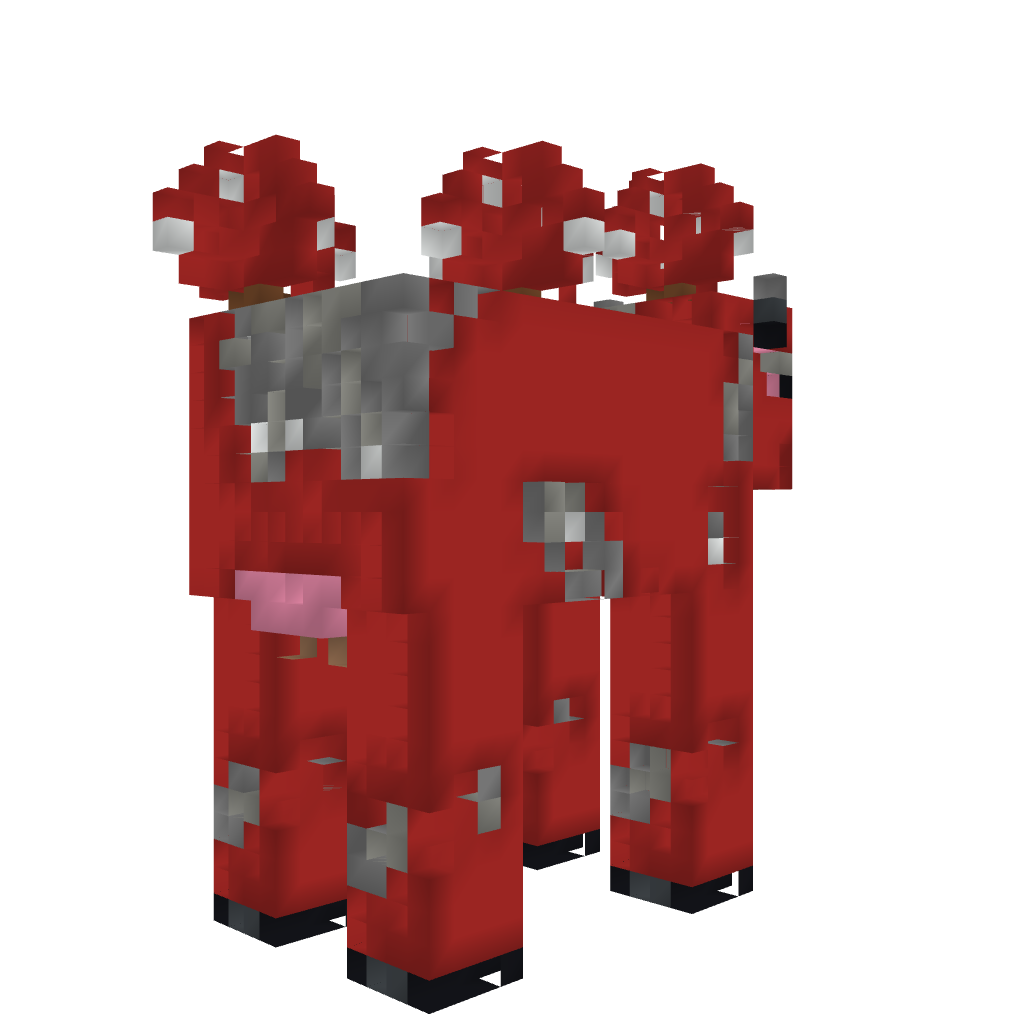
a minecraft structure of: Mooshroom